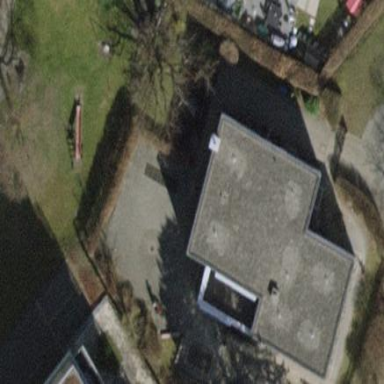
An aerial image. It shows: Building with flat roof.